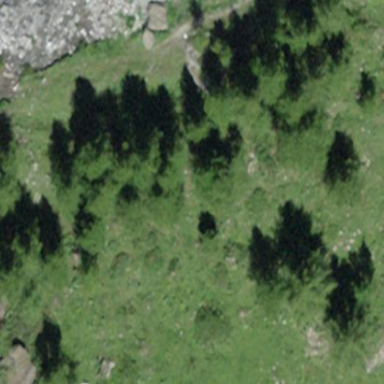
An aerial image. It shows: Forest area.